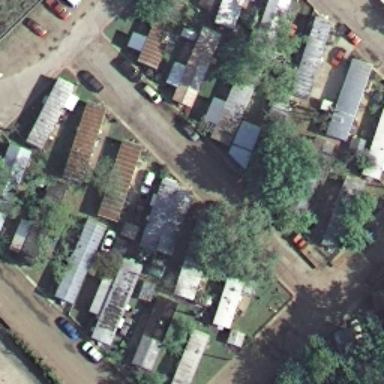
Many mobile homes arranged in lines in the mobile home park .